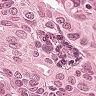
Metastatic tissue present: yes